Question: Is there a simple way to dynamically indent each line of a block of text inside a div? I want the text to conform to the oddly shaped div I made. Example:

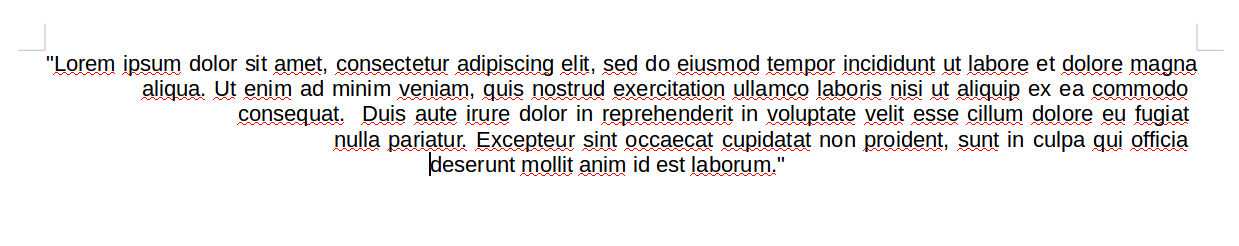
Answer: This won't work in all cases but something you could do if you wanted to have sloping indents is play with the css transform attribute.
I have made a js fiddle to illustrate...
<URL>
Edited fiddle.
'''
div.indenting-text{
transform: skewX(15deg);
font-style: italic;
}
'''
enjoy :)
I've gone back into the js fiddle and improved it to use a different method than the one i mentioned above. This way makes use of a div with its 'shape-outside' set to a sloped polygon so that css naturally wraps the text around the slope instead of it being jimmy rigged by css in the previous version.
here is the js fiddle
<URL>